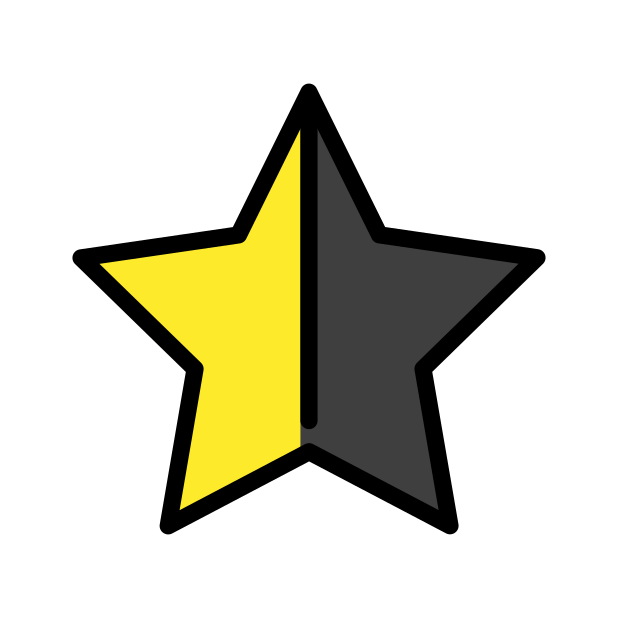
star with right half black